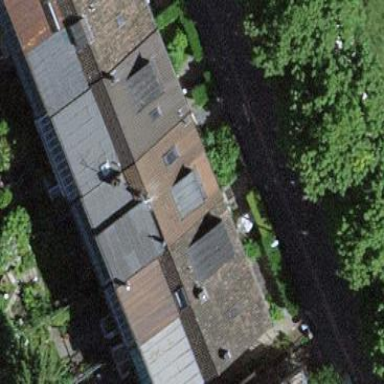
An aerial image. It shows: Terrace building.